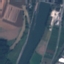
Land use / land cover class: River